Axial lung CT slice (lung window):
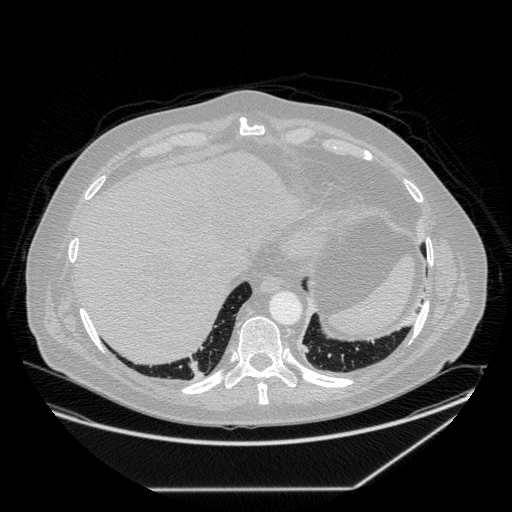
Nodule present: no